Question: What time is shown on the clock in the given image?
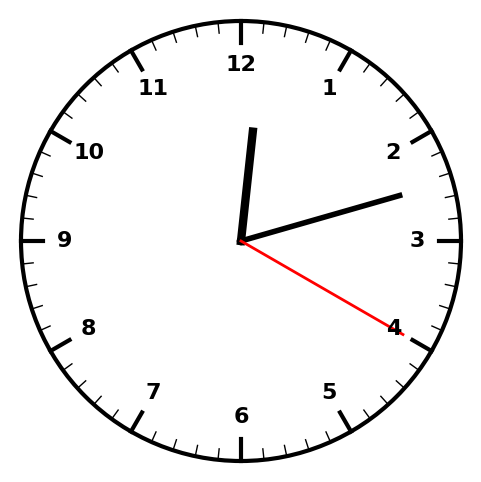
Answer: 12:12:20